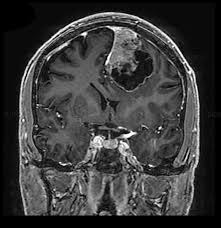
Label: meningioma